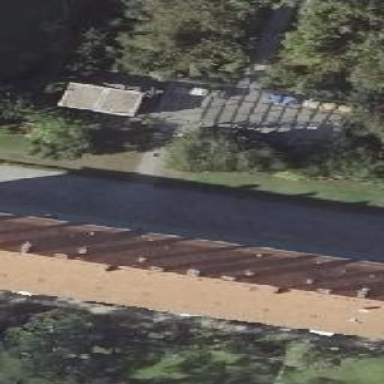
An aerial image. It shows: Residential building with hipped roof.